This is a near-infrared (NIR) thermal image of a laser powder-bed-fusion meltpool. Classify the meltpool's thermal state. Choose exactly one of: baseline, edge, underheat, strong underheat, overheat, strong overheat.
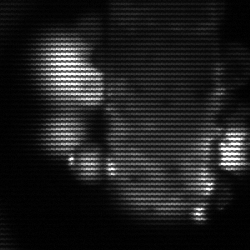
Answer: strong underheat